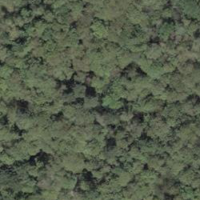
EUNIS habitat code: 41
Species observed at this site:
Sitta europaea